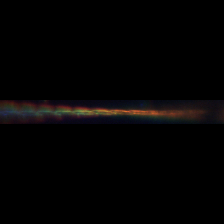
Taxon: Psuedo-nitzschia
Group: Diatoms